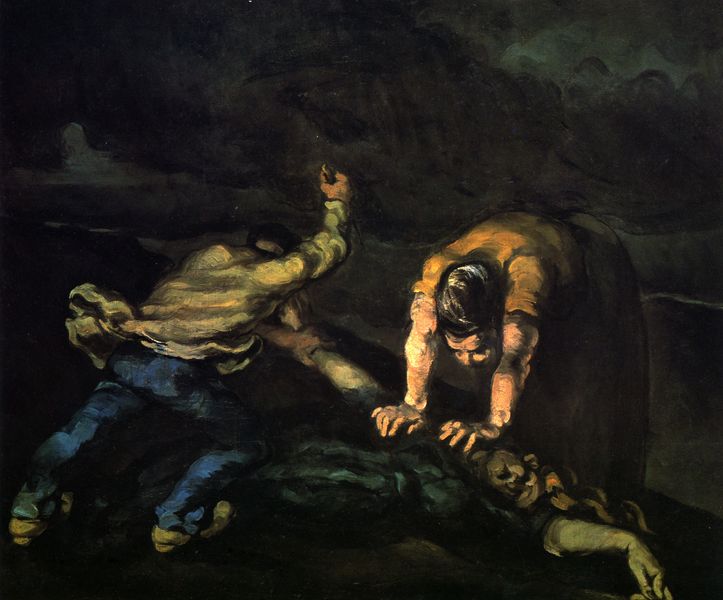
Titel: Der Mord
Künstler: Paul Cézanne
Standort: Liverpool
Institution: Walker Art Gallery
Schlagwörter: angriff, blau, dunkel, gemälde, gewitter, hand, himmel, kampf, mann, meer, schatten, wasser, weiß, wolken, fluss, frauen, gelb, grün, menschen, ocker, see, ufer, bewegung, braun, brust, frau, grau, hell, kleid, kleider, licht, männer, nacht, rücken, schwarz, beige, malerei, rock, betrunken, blond, hemd, hose, jacke, arm, arme, gesicht, halten, leiche, messer, mord, stehen, tod, tot, toter, hände, öl, erde, hügel, kalt, wind, gewässer, boden, haare, drei, paar, traurig, arbeit, helldunkel, beine, bewölkt, bein, strand, liegen, düster, schuhe, drehen, angst, flattern, gewalt, sturm, unwetter, finster, homme, jaune, wütend, festhalten, goya, liegend, stich, noir, raub, überfall, tote, schuh, mythologie, daumier, beugen, finsternis, sterben, massaker, schmerz, dolch, ermordung, sombre, drohend, töten, femme, mort, kräftig, schlagen, schrei, liegt, ciel, cézanne, peinture, schieben, erstechen, mörder, stechen, umbringen, nuit, bleu, chemise, couleur, huile, terre, schearz, brutalität, mer, zerren, ertrunken, zustechen, ärme, fail, vent, drücken, mains, sol, zornig, bewegug, ann, chaussures, couteau, himmeol, le meurtre, xix, am boden, tempête, meutre, flattert, crime, jose, tuer, niederdrücken, dunkel4kacke